Question: Noob here but I've searched all over and cannot find any hints to help me with what I'm trying to do. I've written a python program to create a world ranking for marathon swimmers, and based on the database of results, a ranking can be generated for any given day. I want to create a not-crappy-looking chart showing a given athlete's ranking progression over time with a step chart, and overlay points to represent days that they actually competed, and what the competition was.
Here's what I have so far:
'''
dates = [list of consecutive dates]
ranks = [list of the athlete's rank of each of the dates in dates list]
race_dates = [list of dates athlete raced]
race_date_ranks = [list of the athlete's rank of each of the dates in race_date_ranks list]
race_labels = [list of races where the athlete raced (as string)]
plt.step(dates, ranks, where="post")
plt.plot(race_dates, race_date_ranks, "o")
for i, label in enumerate(race_labels):
plt.text(race_dates[i], race_date_ranks[i], label, rotation=25, fontsize="x-small")
'''

Problem is...it looks terrible and is illegible (sorry, don't have enough status points or whatever on stackoverflow to embed... some day!). What I want is to kill the last two lines of code above, thereby removing the labels, and have each of the dots representing a race be a randomly colored dot with no label. Then, add a legend with the dot color and the corresponding race label. How can I do this? Help is appreciated!
Here's more about my project if you're interested:
<URL>
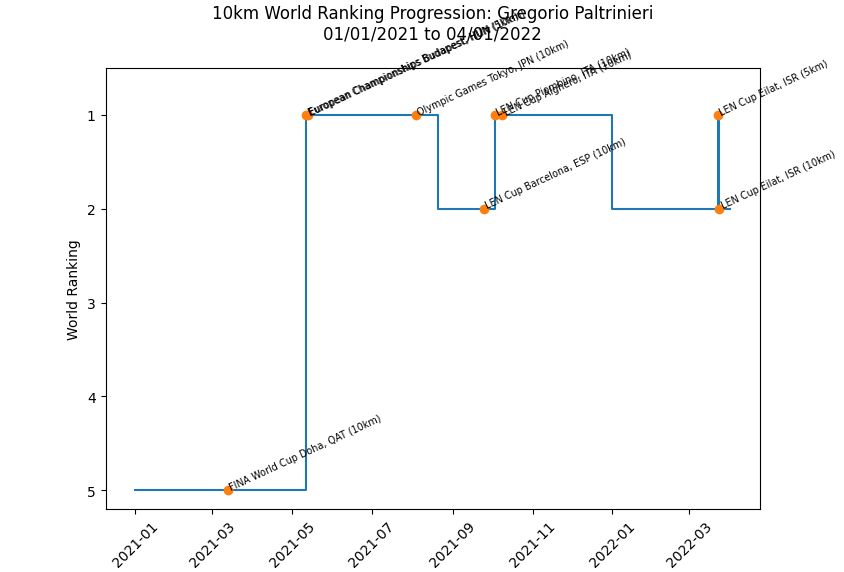
Answer: I understand that the intent at this time is to eliminate the overlapping of strings, change the color of each competition, and list the competition names in the legend. The data for the graphs I created was created by retrieving the data from the link in the question. Since the name of the competition was unknown, I used the name of the link in the archive. Also, as the legend may be overflowed from the graph if there are many competition names, I specified the number of columns and the location at the top of the legend. If you are concerned about the overlap with the title, please add multiple columns on the right.
In my personal opinion, while animated ranking is a good looking graph using web technology, 'matplotlib' step graph is not so good looking, so it would be better to use 'ploty-dash', etc. for richer content.
'''
import pandas as pd
import requests
urls = ["https://docs.google.com/spreadsheets/d/1G2xBxmuigH0AqUg4XnkW4HPTLKt9gj6P5fO9RZnir4w/edit?usp=drive_web",
"https://docs.google.com/spreadsheets/d/1CWKeG7QeIMQTLzmvTqif__4huX2oSub-NWaoVZsthJw/edit?usp=drive_web",
"https://docs.google.com/spreadsheets/d/1dykR2toCcFZoWV2ytQkoYZ5YCPnFBhDPCPWeXOp-fiU/edit?usp=drive_web",
"https://docs.google.com/spreadsheets/d/1r8xy9SyaLExivaWLHJvQTtIUTibJO2HqxYoS_JPq_fY/edit?usp=drive_web",
"https://docs.google.com/spreadsheets/d/18GMsfJot0nD0bw6J2Kc7tKJ3R4blrwUqNaNxuqJgmxw/edit?usp=drive_web",
"https://docs.google.com/spreadsheets/d/1E_Aal5ze-lLu-tYvKCoq6iK_-TWlPLfquocH0BrU4d4/edit?usp=drive_web",
"https://docs.google.com/spreadsheets/d/1IEADAPFv-LE4dQkqBb60NnxBNdhUcxVdh3V0M1_dGmQ/edit?usp=drive_web",
"https://docs.google.com/spreadsheets/d/1FTrt7-2RUGZrXpXiFKjD6XfOu31lFRHNYJjjnt-8YXY/edit?usp=drive_web"
]
compe_names = ["2022_03-31_men_10km","2022_02-28_men_10km","2022_01-31_men_10km","2021_12-31_men_10km",
"2021_11-30_men_10km","2021_10-31_men_10km","2021_09-30_men_10km","2021_08-31_men_10km"]
data = pd.DataFrame([], columns=['name', 'pagerank', 'rank', 'competition'])
for url, compe in zip(urls, compe_names):
r = requests.get(url)
df_list = pd.read_html(r.text, index_col=0)
df = df_list[0]
df = df.loc[2:, ['A','B','C']]
df.columns = ['name', 'pagerank', 'rank']
df['competition'] = compe
data = data.append(df, ignore_index=True)
data['date'] = data['competition'].apply(lambda x:x.rsplit('_',2)[0])
data['date'] = data['date'].str.replace('_', '-')
data['date'] = pd.to_datetime(data['date'])
data.sort_values('date', ascending=True, inplace=True)
data = data[data['name'] == 'Gregorio Paltrinieri']
import matplotlib.pyplot as plt
fig = plt.figure(figsize=(12,3))
dates = data['date'].tolist()
ranks = data['rank'].tolist()
plt.step(dates, ranks, where="post")
for row in data.itertuples():
plt.plot(row[5], row[3], "o", label=row[4])
plt.legend(ncol=4, loc=(0,1.05))
plt.show()
'''
<URL>